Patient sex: F
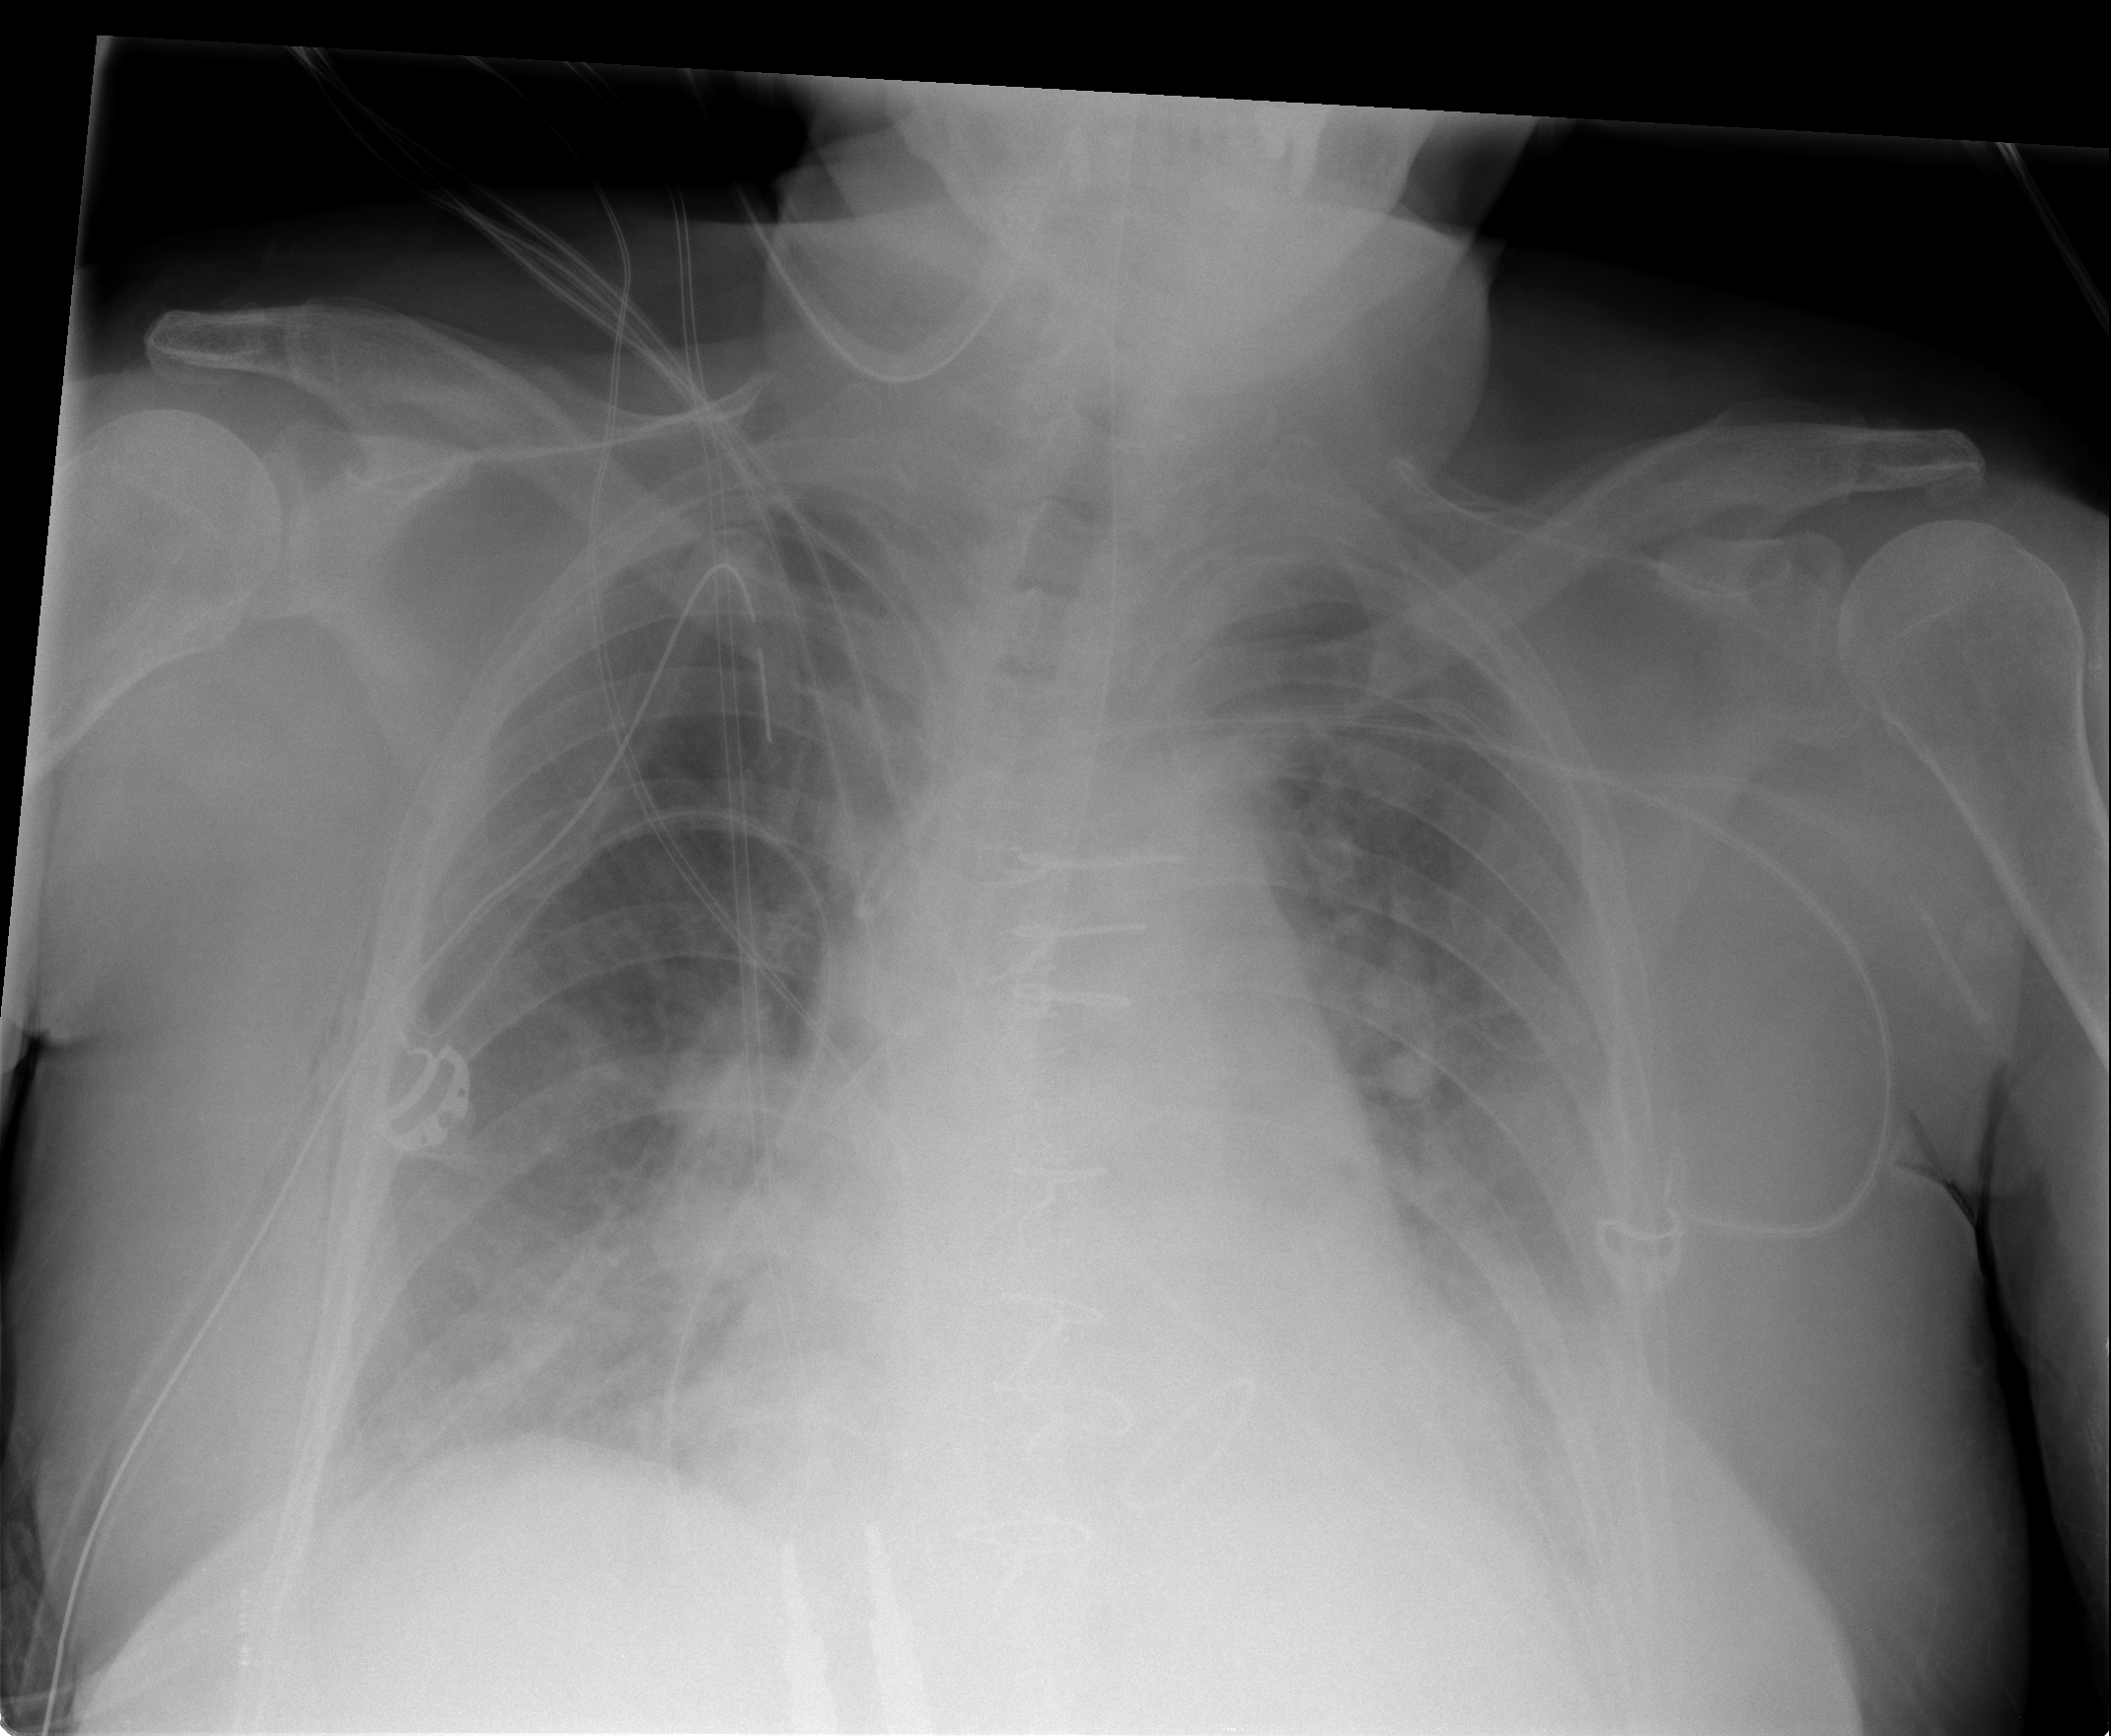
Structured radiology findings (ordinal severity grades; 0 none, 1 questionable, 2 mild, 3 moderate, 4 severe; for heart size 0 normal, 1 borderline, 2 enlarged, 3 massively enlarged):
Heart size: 2
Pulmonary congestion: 2
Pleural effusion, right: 2
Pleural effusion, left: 2
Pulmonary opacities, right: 0
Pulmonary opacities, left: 0
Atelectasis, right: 2
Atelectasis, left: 2